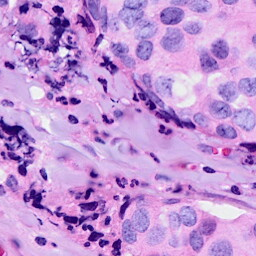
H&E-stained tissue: Breast